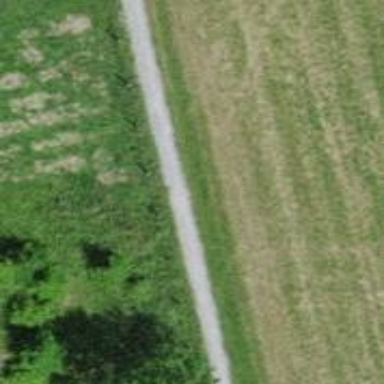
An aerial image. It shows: Unpaved footway.